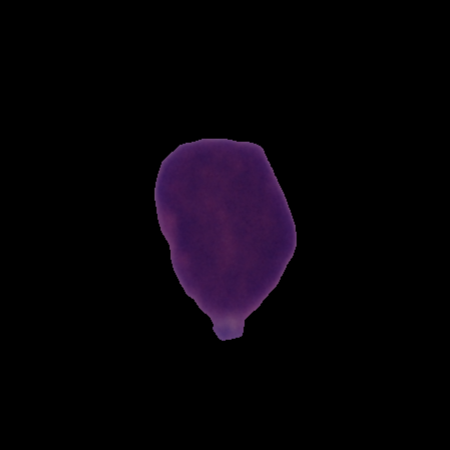
Label: cancer